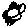
Label: flower